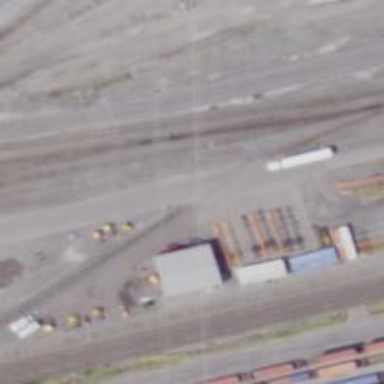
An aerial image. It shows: Railway yard.